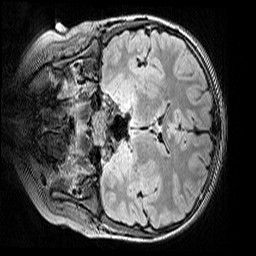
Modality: FLAIR
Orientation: coronal
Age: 9
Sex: male
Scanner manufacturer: siemens
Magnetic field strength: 3 T
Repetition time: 5 s
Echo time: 0.388 s